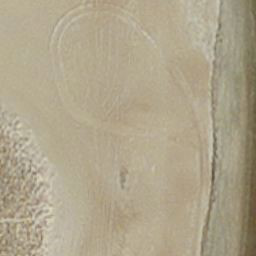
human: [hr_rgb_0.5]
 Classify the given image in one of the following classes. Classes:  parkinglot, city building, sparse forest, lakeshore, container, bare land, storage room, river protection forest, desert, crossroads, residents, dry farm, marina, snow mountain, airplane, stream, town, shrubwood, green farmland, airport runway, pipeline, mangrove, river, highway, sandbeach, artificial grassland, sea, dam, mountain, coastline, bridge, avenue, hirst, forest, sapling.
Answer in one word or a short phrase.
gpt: sandbeach